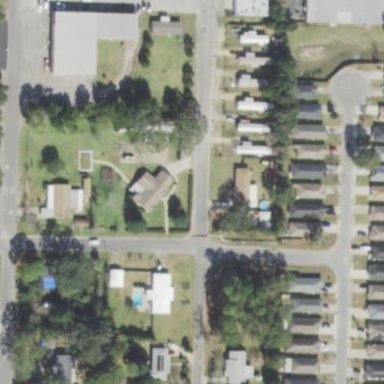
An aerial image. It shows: Residential area consisting of single-family homes.